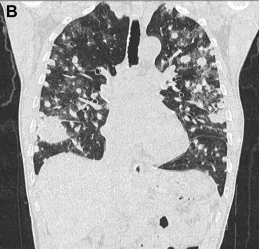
Chest computed tomography demonstrated cardiac mass of Case1. Chest CT images in axial.
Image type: radiology (ct)